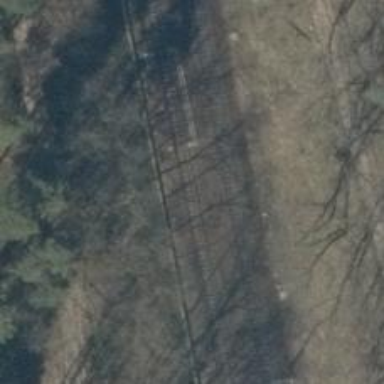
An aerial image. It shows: Railway switch with the turnout side on the left.